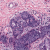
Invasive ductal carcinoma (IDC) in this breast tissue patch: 0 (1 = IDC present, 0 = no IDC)